Question: I am pretty new to and am creating a navbar as of now. Basically I want a logo that redirects to a yt channel on the left, spotify logo to spotify creator on the right and in the middle the name of the creator, which is a dropdown for navigating the site. Somehow I managed to do this with one exception - name of the creator isnt centered by viewport, so when I go to create a headline with they arent aligned horizonally - the name is a bit off center (to the right). How do I go about centering it? -
My messy code:
'''
<nav class="navbar navbar-light bg-black">
<a class="nav-link" style="color:white" href="https://www.youtube.com/channel/UC_OvfkWfYRvdkazcOoeJd8Q"><img src="img/yt-logo-dark.png" alt="YouTube" height="25px"></a>
<ul class="nav justify-content-center">
<li class="nav-item dropdown">
<a class="nav-link" data-toggle="dropdown" href="#" role="button" aria-haspopup="true" aria-expanded="false" style="color:white"><h2>KJK Music</h2></a>
<div class="dropdown-menu">
<a class="dropdown-item disabled" href="about-me">O mne</a>
<div class="dropdown-divider"></div>
<a class="dropdown-item disabled" href="about-site">O strance</a>
</div>
</li>
</ul>
<a class="navbar-link" style="color: white" href="https://open.spotify.com/artist/7vlBedEBJhQlJCl1tpknhi"><img src="img/SpotifyIcon.png" alt="Spotify" height="50px" style="margin:12.5px"></a>
</nav>
'''
(Had to do it as a snippet, otherwise the formatting would be even wierder)
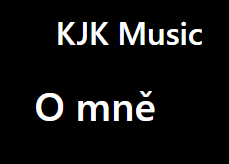
Answer: If you want to make horizontal center "KJK Music", it is already centered because your tag have justify-content-center class. + You can user "text-center" class to make it horizontally centered or text-align:center CSS property.